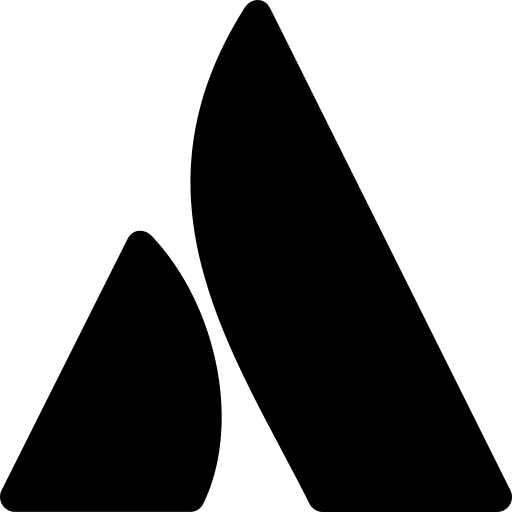
Tags: icon, FontAwesome, fa-icon, brand, atlassian